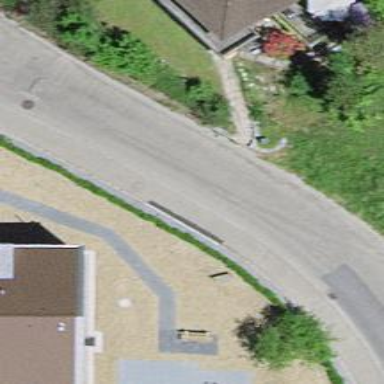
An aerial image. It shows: Asphalt sidewalk along the footway.